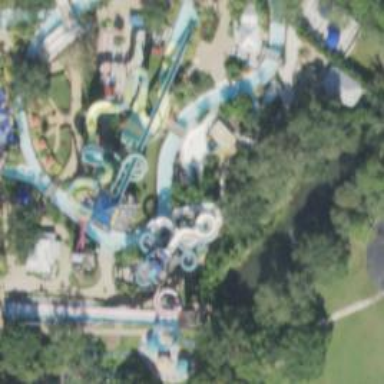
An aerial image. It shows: Water slide attraction.